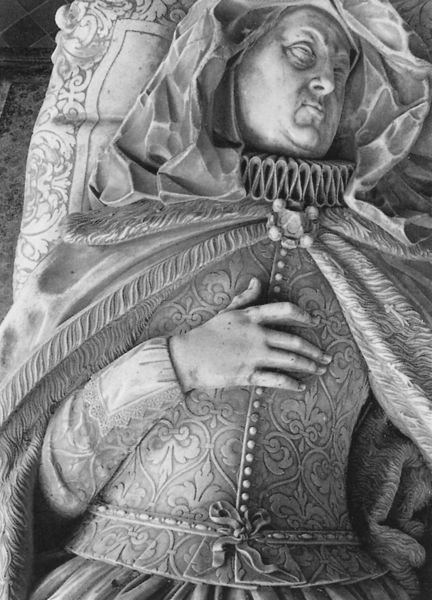
Titel: Grabmal für Lady Elizabeth Carey
Künstler: Nicholas Stone d. Ä.
Standort: (GB), Stowe-Nine-Churches (EU - GB)
Schlagwörter: hand, kopf, mann, umhang, weiß, ausschnitt, brust, finger, frau, grau, kleid, marmor, mund, nase, gürtel, schleier, tuch, muster, ornament, schleife, arm, augen, band, falten, gesicht, hermelin, kragen, spitze, stein, tod, tot, halskrause, figur, gewand, mantel, stoff, spitzen, brosche, renaissance, ranken, skulptur, fell, liegen, kissen, detail, bett, knöpfe, oberkörper, weste, schwarzweiß, sarg, grab, muser, grabmal, sarkophag, skulotur, ahube